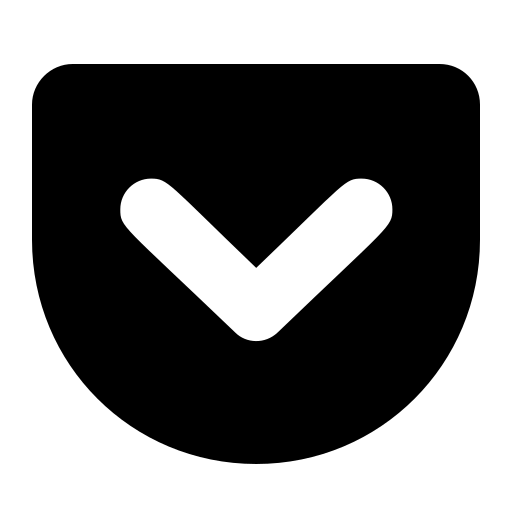
Tags: icon, FontAwesome, fa-icon, brand, get, pocket